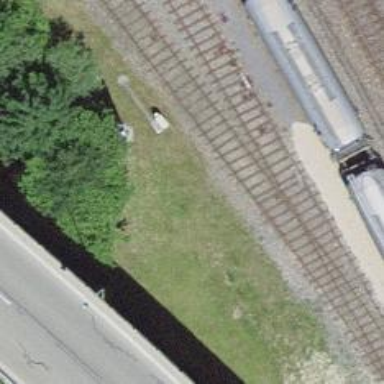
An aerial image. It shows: Single-track railway spur.